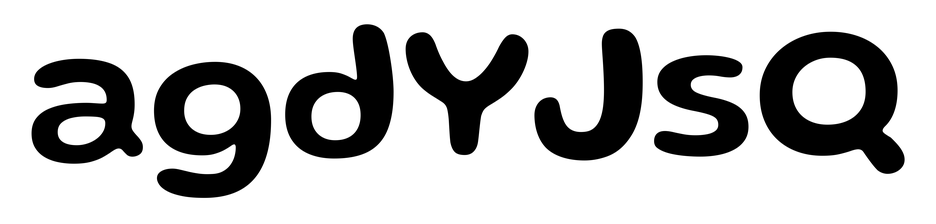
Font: Gluten_Medium